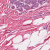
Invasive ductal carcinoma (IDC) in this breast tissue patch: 0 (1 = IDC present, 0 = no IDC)